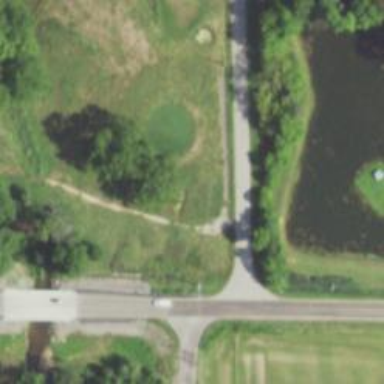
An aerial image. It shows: Path designed for golf carts.